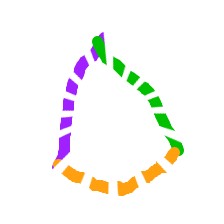
Shape: kite